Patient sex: M
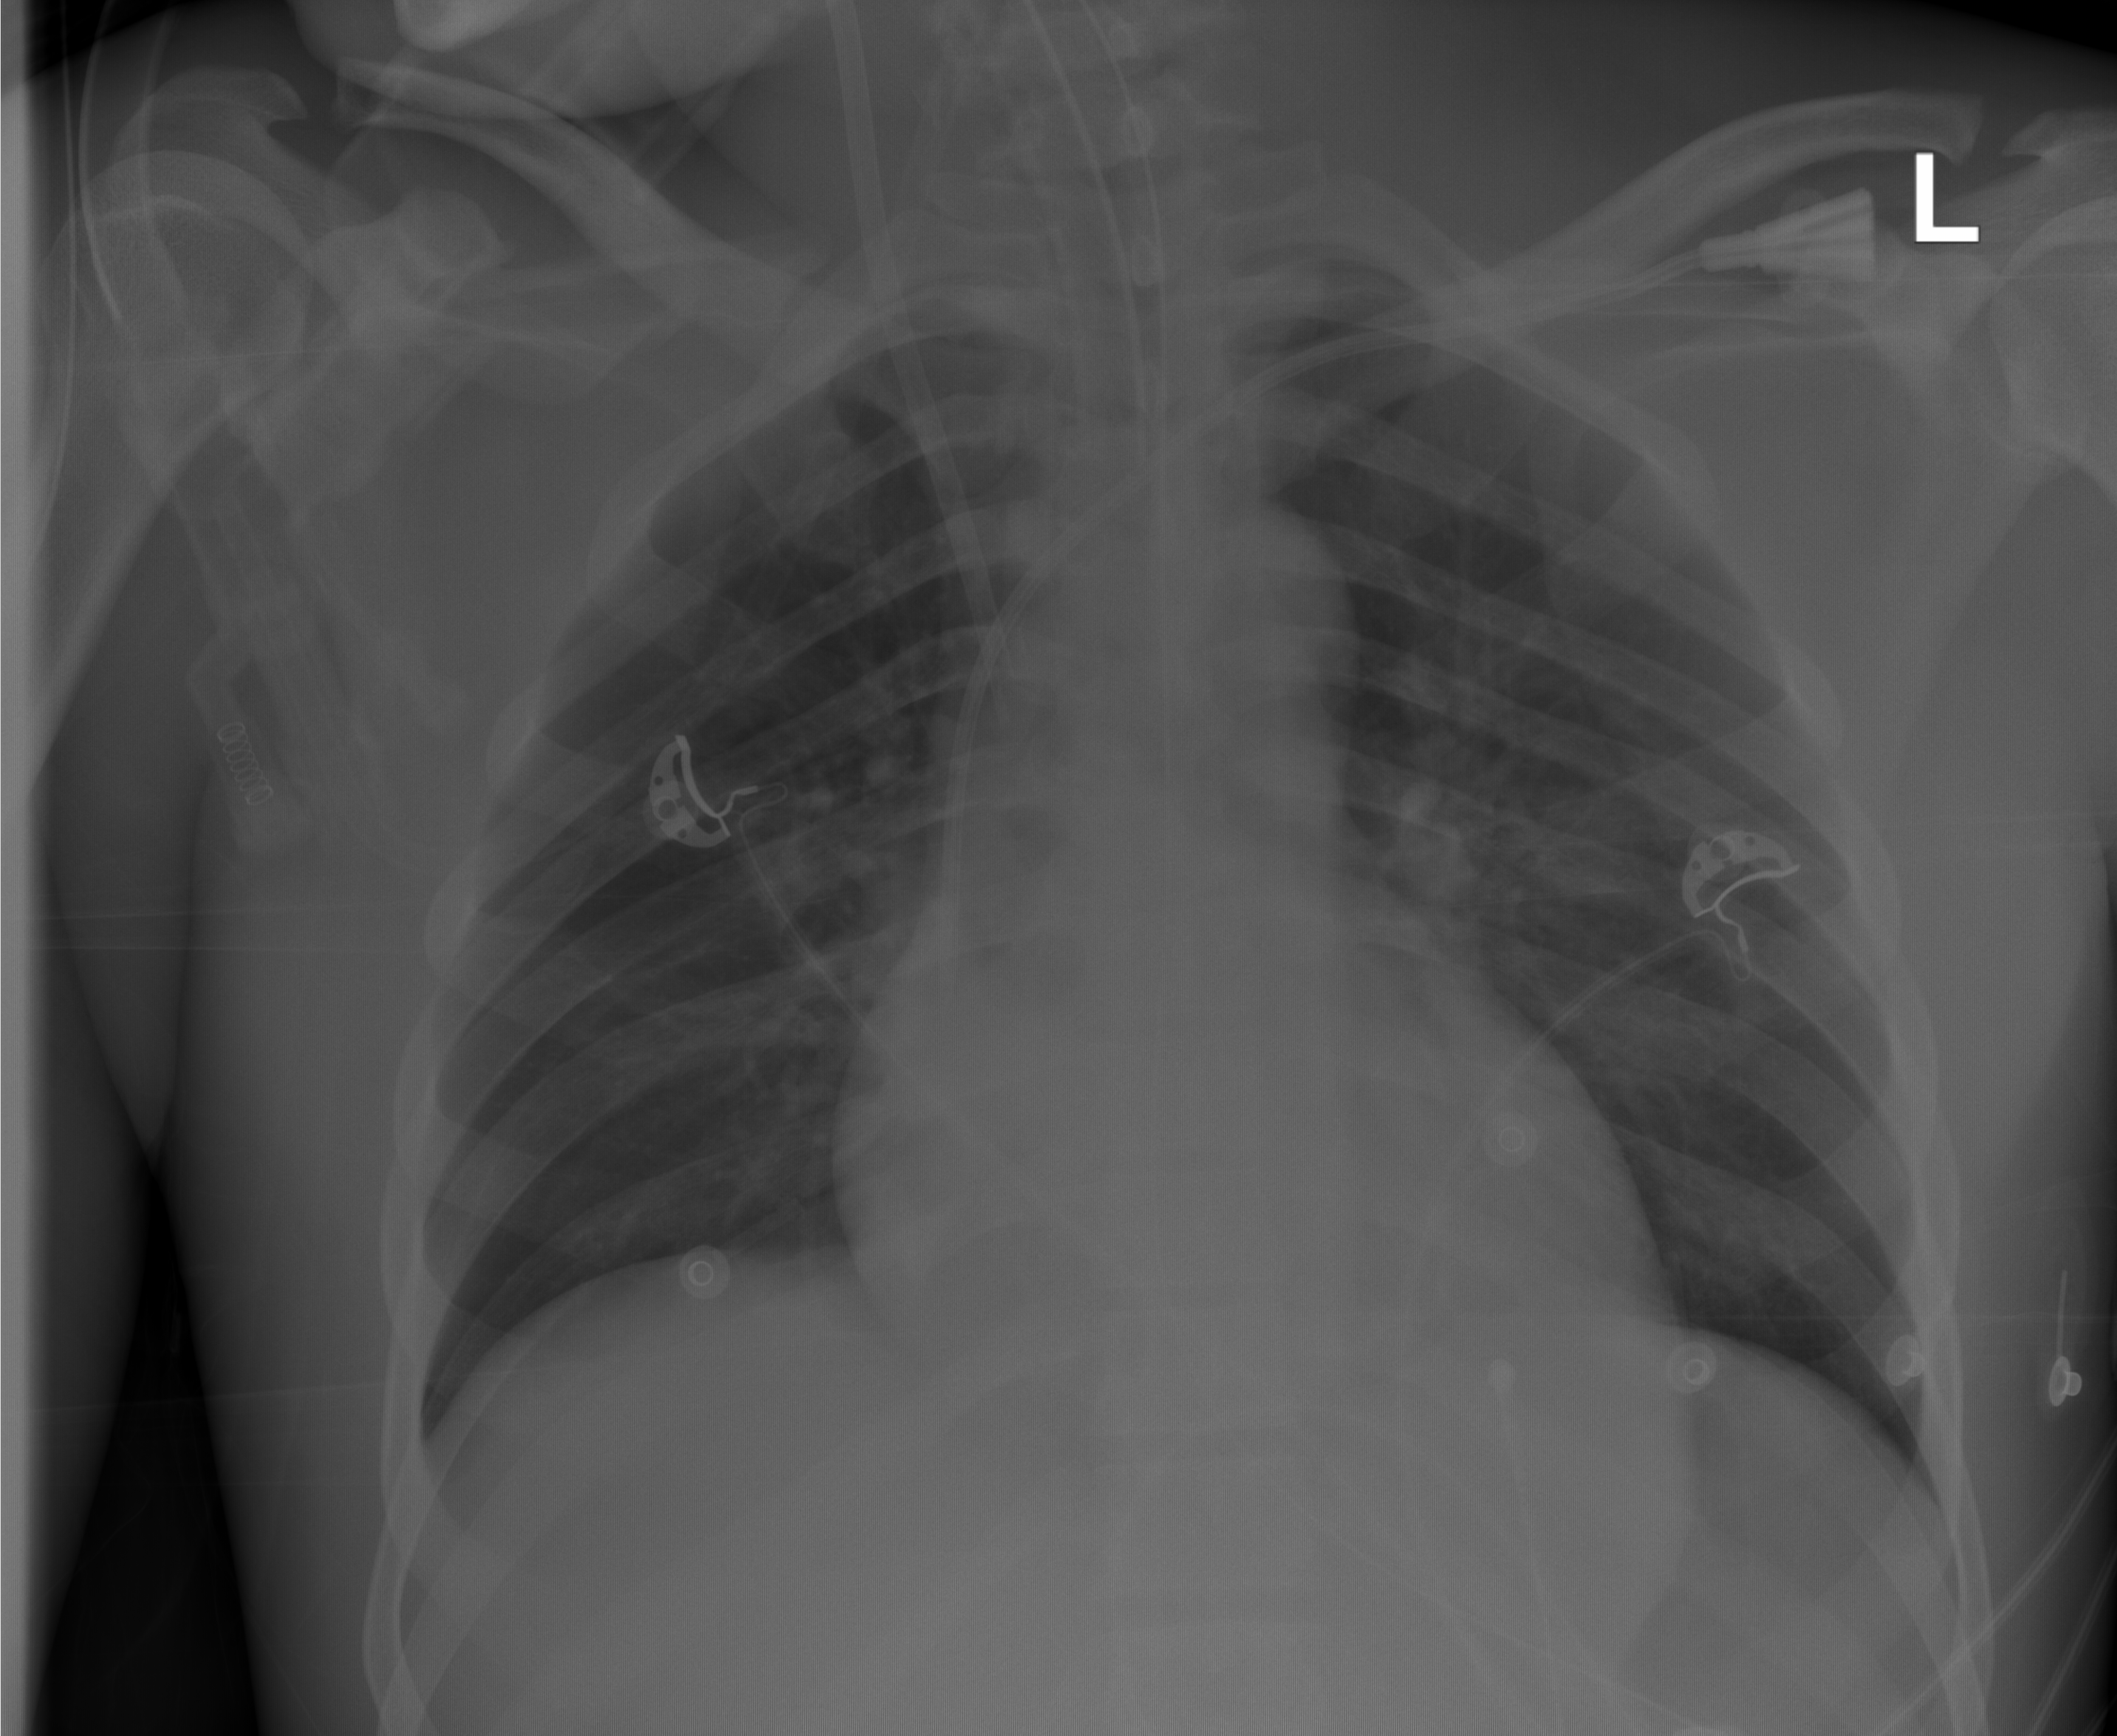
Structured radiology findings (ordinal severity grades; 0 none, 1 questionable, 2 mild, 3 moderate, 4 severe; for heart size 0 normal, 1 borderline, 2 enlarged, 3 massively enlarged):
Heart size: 2
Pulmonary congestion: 2
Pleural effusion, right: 0
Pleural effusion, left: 0
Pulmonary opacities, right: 2
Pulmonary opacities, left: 2
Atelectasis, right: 1
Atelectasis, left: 1